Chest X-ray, AP view. Patient: 50 years old, sex F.
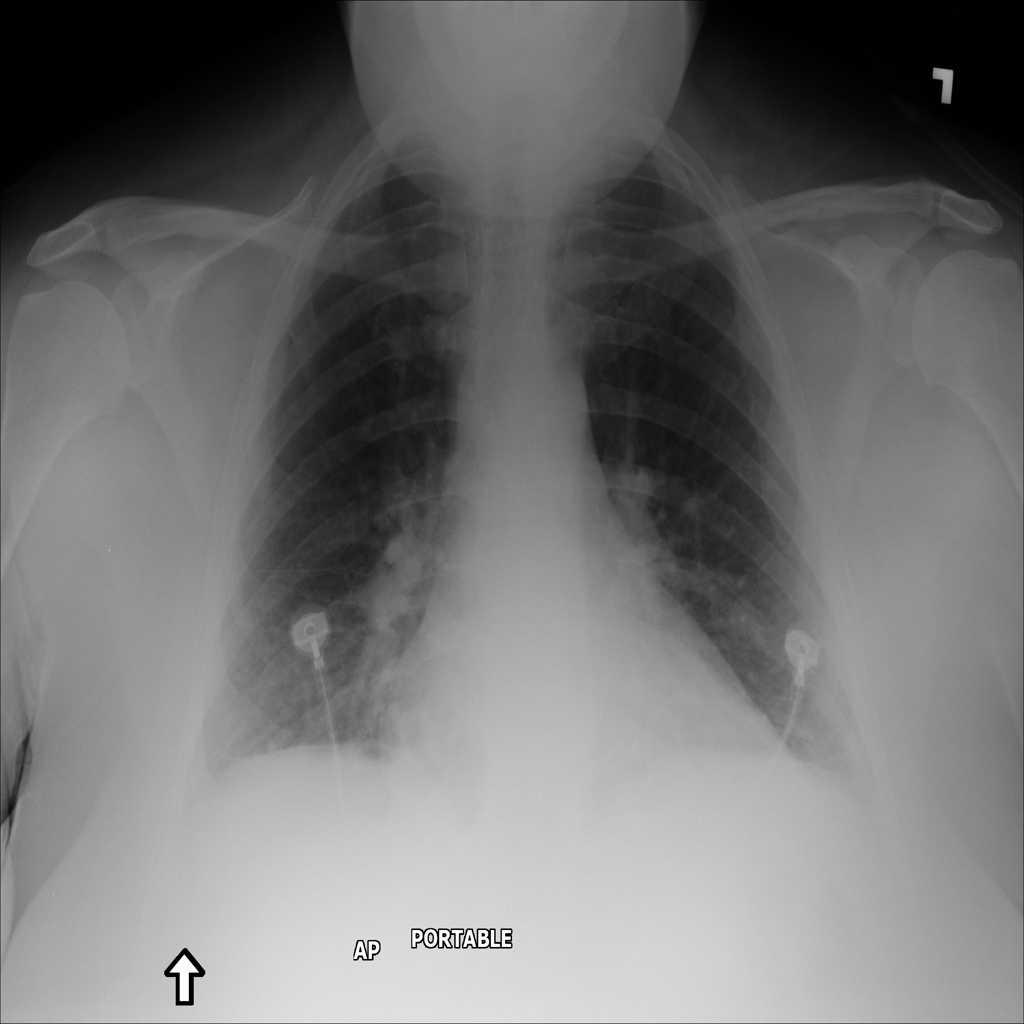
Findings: No Finding